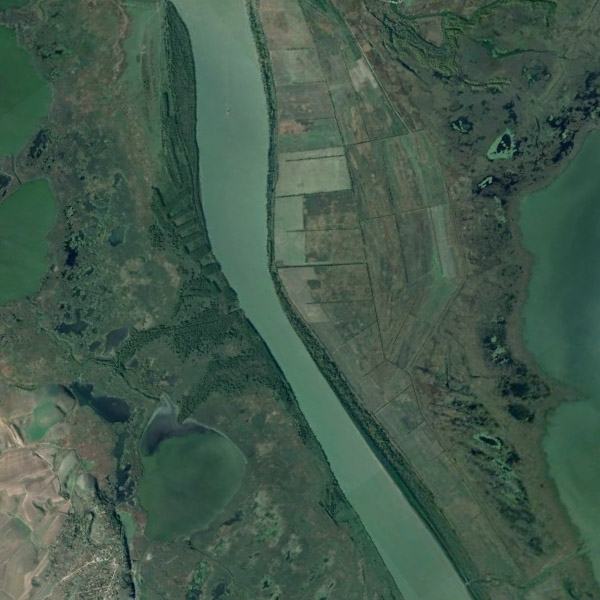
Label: River